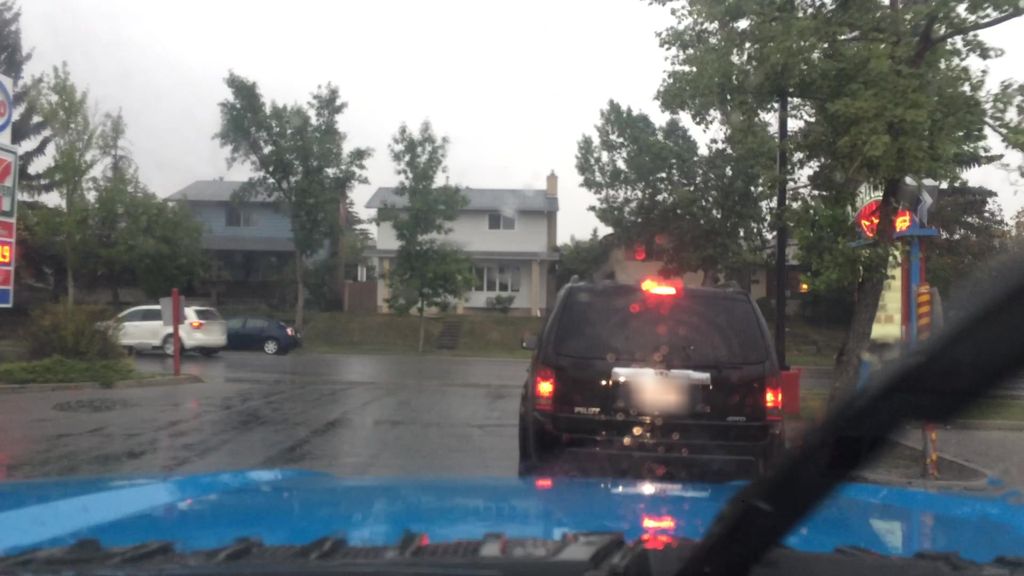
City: calgary